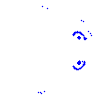
Particle: electron